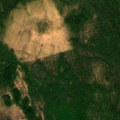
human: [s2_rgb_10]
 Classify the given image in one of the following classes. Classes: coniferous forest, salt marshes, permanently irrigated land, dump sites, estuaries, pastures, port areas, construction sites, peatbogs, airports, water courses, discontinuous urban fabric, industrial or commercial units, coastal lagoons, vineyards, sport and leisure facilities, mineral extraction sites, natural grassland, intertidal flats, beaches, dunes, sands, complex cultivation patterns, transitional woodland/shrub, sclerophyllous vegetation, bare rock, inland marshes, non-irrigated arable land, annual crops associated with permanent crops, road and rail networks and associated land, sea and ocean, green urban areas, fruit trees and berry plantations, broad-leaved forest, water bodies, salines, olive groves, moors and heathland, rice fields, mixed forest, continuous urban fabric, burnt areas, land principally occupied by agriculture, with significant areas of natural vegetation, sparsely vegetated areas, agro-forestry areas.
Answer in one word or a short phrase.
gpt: coniferous forest, mixed forest, peatbogs